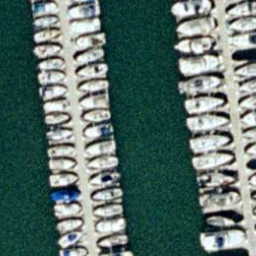
Label: harbor